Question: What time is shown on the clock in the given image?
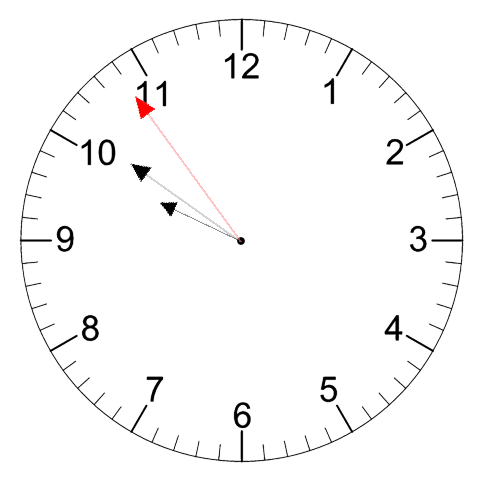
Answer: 09:50:54